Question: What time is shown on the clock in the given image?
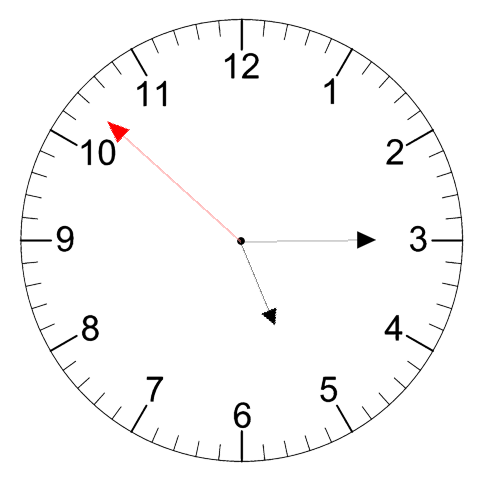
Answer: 05:14:52